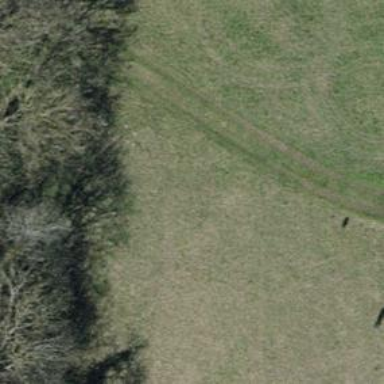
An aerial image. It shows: Track with grass surface. The track type is grade3.